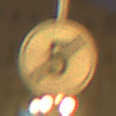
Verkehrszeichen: EndeGeschwindigkeit5
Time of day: Night
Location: Outdoor (Urban)
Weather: Clear
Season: NotSpecified
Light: Artificial